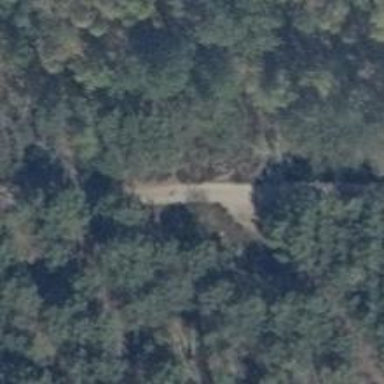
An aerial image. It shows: Sandy track road with grade4 tracktype.